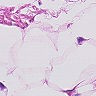
Metastatic tissue present: no